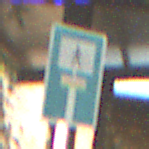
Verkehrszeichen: SackgasseFussgaengerDurchlaessig
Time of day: SunriseSunset
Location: Outdoor (Suburban)
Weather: Clear
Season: NotSpecified
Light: Natural